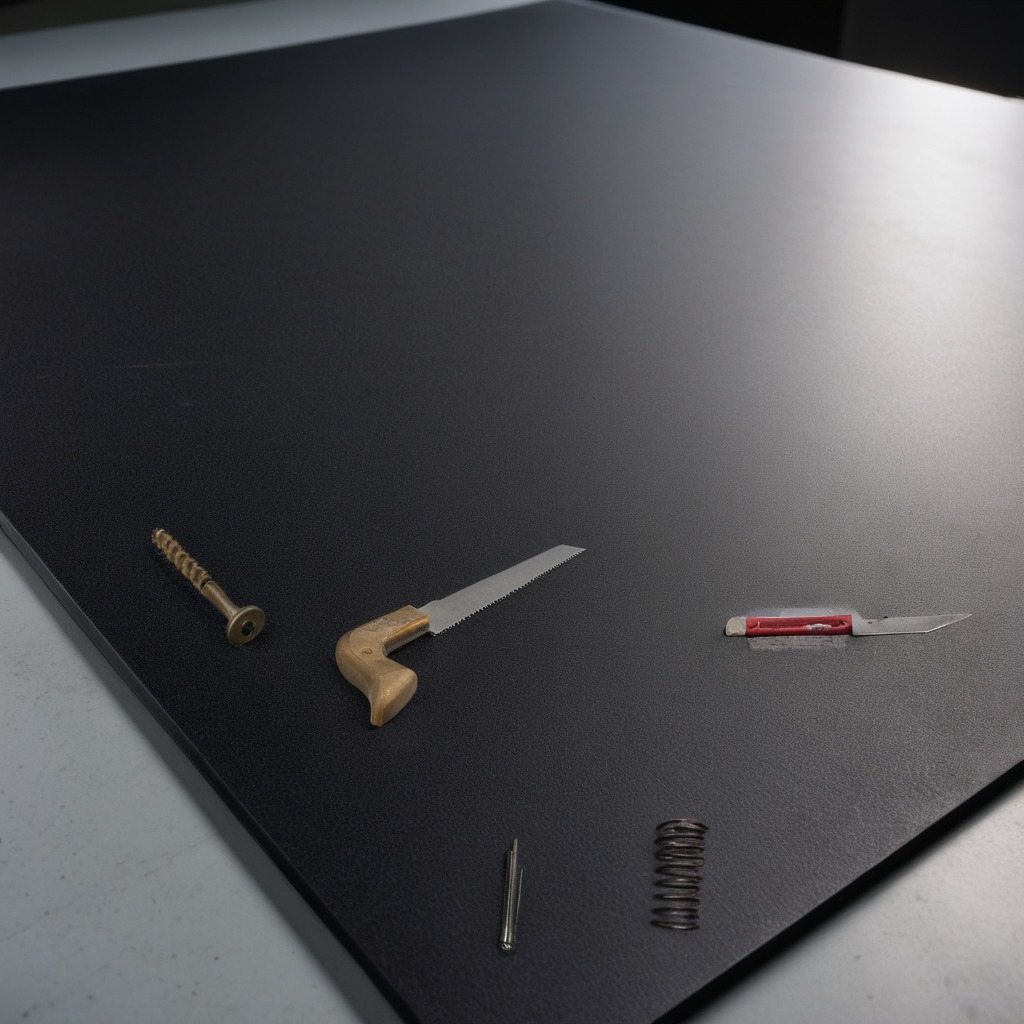
A utility knife, a metal machine screw, an iron nail, a coiled metal spring, and a handheld metal saw are lying on the granite tabletop.